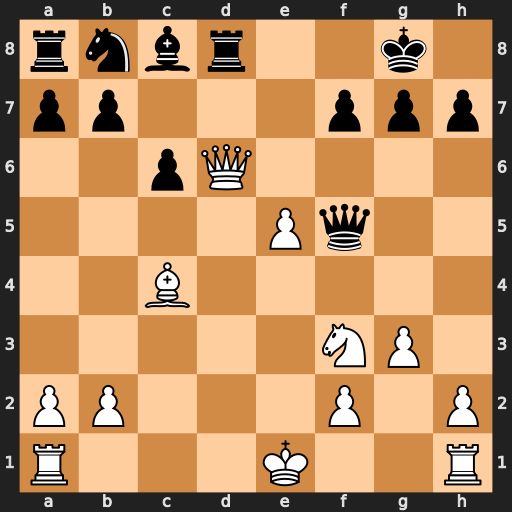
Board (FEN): rnbr2k1/pp3ppp/2pQ4/4Pq2/2B5/5NP1/PP3P1P/R3K2R
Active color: w
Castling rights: KQ
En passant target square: -
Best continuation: Qxd8#